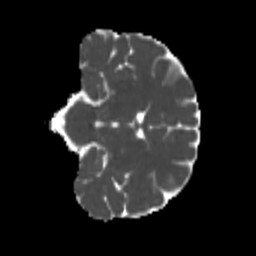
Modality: MD
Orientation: coronal
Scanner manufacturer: siemens
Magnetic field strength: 3 T
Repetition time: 4 s
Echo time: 0.0594 s